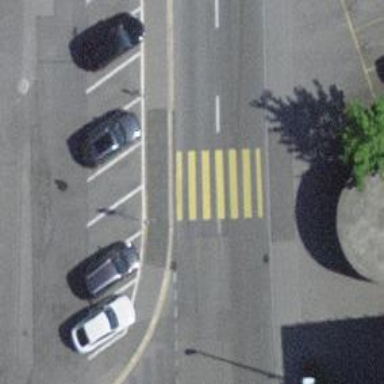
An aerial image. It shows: Footway with zebra crossing.